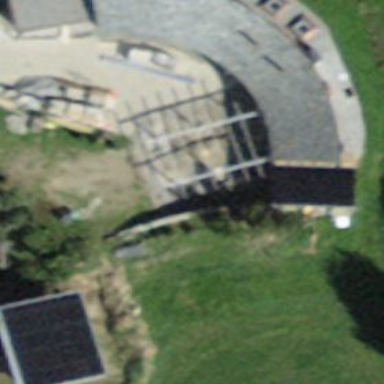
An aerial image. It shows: Building with hipped roof shape.